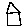
Label: house